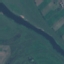
Land use / land cover class: River